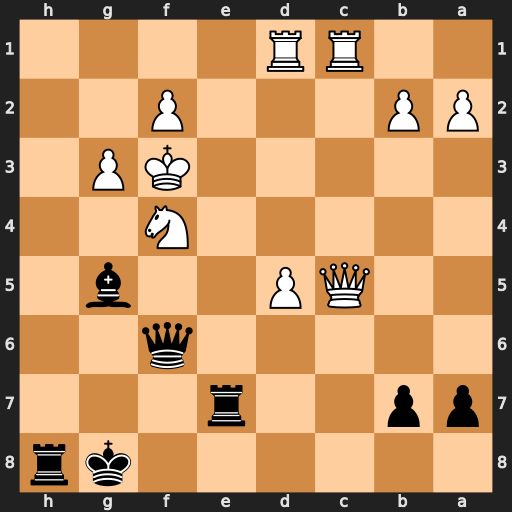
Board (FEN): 6kr/pp2r3/5q2/2QP2b1/5N2/5KP1/PP3P2/2RR4
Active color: b
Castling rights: -
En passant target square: -
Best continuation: Bxf4 Qxe7 Qxe7